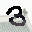
Label: 3